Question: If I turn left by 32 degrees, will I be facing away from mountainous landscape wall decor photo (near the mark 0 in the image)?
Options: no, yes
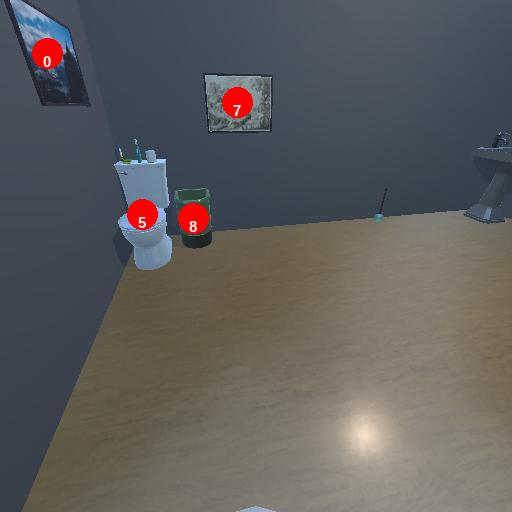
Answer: no